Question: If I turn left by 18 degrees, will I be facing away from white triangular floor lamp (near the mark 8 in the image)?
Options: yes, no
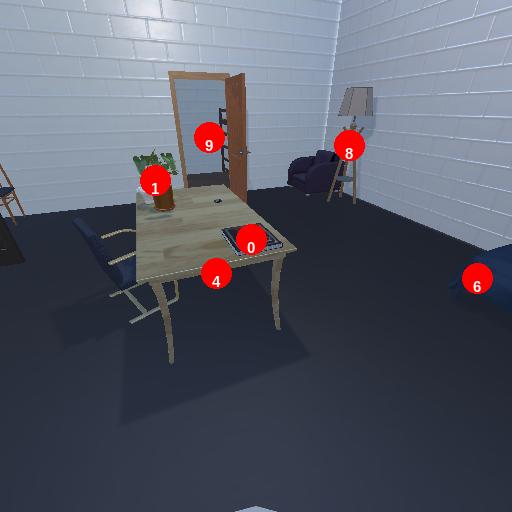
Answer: yes